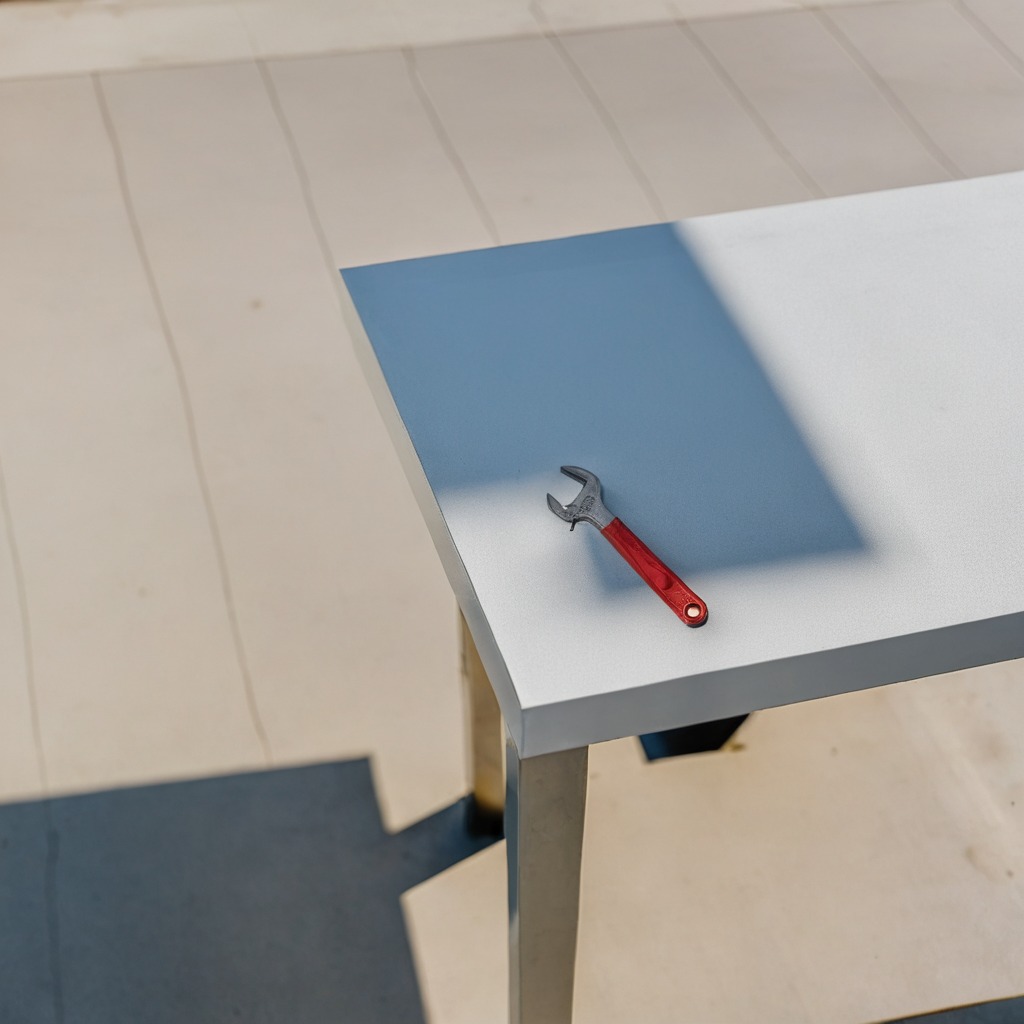
An wrench is lying on the table.